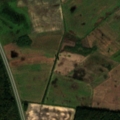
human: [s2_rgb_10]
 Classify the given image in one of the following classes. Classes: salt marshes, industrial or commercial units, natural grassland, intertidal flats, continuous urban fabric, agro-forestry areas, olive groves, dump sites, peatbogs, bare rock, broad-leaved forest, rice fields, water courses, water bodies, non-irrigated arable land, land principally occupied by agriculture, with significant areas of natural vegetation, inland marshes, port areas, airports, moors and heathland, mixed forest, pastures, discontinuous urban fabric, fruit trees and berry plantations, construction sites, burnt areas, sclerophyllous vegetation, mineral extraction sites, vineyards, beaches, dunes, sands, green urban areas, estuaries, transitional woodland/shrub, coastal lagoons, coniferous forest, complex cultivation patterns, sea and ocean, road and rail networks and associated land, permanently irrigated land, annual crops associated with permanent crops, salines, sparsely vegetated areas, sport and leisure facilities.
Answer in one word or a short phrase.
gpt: non-irrigated arable land, broad-leaved forest